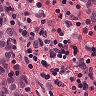
Metastatic tissue present: yes